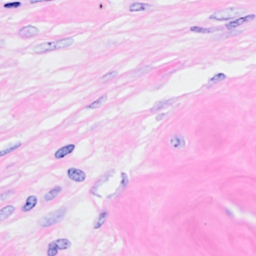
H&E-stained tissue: Breast